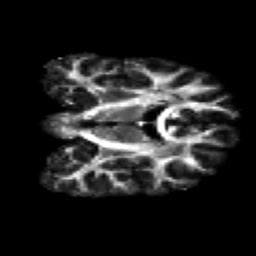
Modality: FA
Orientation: coronal
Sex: male
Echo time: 0.114 s